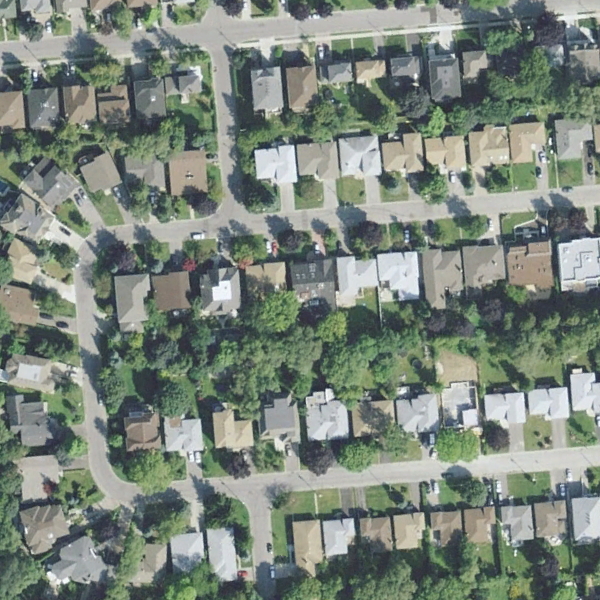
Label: DenseResidential